Question: This recently started happening in my word files and I have no idea why. It happens even in a new document. I'll type in a link and instead of it actually turning into a clickable link, I get something like this:

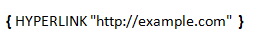
Answer: - - - -